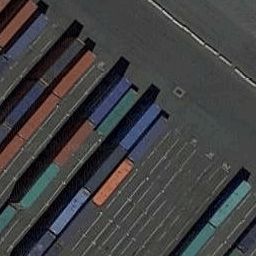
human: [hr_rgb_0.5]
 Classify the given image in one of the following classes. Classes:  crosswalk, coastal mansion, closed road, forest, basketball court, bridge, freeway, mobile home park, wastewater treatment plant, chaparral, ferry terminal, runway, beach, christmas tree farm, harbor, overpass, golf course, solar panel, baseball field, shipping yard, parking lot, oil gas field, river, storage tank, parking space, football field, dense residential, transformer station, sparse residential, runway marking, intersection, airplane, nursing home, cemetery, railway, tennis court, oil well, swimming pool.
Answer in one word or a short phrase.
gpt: shipping yard